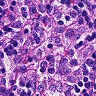
Metastatic tissue present: no